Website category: auto
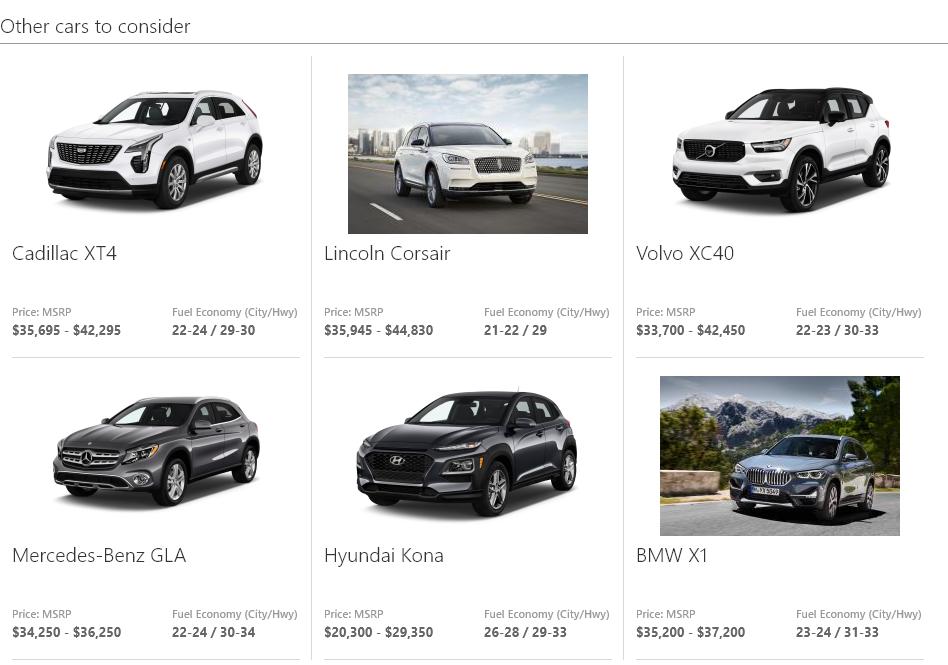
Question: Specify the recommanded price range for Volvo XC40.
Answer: $33,700 - $42,450

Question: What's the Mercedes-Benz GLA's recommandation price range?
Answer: $34,250 - $36,250

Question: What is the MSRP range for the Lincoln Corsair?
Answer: $35,945 - $44,830

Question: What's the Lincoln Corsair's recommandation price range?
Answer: $35,945 - $44,830

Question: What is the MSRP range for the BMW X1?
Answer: $35,200 - $37,200

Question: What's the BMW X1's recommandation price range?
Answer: $35,200 - $37,200

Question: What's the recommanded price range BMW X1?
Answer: $35,200 - $37,200

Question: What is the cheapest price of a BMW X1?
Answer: $35,200

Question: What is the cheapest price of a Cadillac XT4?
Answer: $35,695

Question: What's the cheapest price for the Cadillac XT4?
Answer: $35,695

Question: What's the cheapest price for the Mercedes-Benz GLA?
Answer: $34,250

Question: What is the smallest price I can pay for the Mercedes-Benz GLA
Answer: $34,250

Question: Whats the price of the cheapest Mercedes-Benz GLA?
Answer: $34,250

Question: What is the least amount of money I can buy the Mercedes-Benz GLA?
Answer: $34,250

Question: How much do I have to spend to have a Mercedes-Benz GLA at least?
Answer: $34,250

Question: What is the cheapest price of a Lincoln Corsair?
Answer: $35,945

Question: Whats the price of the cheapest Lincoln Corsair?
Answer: $35,945

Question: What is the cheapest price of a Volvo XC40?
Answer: $33,700

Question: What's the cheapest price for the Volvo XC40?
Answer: $33,700

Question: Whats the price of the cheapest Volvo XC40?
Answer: $33,700

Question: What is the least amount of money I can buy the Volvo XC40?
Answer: $33,700

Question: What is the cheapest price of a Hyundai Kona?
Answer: $20,300

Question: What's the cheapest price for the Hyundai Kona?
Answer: $20,300

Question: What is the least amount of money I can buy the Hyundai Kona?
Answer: $20,300

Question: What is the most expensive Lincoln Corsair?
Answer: $44,830

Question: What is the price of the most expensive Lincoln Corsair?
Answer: $44,830

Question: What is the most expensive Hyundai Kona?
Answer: $29,350

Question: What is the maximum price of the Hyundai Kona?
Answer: $29,350

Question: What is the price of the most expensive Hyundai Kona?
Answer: $29,350

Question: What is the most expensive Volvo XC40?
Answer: $42,450

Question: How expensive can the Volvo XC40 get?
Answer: $42,450

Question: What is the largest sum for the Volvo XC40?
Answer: $42,450

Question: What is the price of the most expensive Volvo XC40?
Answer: $42,450

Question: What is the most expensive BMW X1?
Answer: $37,200

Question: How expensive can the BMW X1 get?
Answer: $37,200

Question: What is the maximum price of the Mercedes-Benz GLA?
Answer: $36,250

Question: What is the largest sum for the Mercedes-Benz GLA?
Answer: $36,250

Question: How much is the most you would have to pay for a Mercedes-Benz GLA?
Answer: $36,250

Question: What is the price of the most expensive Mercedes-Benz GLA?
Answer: $36,250

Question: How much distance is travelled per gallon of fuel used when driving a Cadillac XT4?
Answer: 22-24 / 29-30

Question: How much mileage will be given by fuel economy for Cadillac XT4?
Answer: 22-24 / 29-30

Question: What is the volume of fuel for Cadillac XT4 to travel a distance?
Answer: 22-24 / 29-30

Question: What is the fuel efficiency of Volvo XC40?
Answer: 22-23 / 30-33

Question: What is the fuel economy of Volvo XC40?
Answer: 22-23 / 30-33

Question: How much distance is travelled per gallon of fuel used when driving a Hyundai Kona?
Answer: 26-28 / 29-33

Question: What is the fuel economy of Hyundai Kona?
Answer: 26-28 / 29-33

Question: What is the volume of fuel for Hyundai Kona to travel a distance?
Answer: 26-28 / 29-33

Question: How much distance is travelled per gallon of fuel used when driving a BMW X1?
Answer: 23-24 / 31-33

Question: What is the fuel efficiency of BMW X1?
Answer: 23-24 / 31-33

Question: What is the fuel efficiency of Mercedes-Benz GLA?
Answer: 22-24 / 30-34

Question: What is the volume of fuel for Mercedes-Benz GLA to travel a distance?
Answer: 22-24 / 30-34

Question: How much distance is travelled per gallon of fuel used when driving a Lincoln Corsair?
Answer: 21-22 / 29

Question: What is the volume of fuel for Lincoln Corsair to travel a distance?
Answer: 21-22 / 29

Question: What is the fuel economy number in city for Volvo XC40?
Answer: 22-23

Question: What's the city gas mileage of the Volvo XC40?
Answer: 22-23

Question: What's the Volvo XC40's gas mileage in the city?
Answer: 22-23

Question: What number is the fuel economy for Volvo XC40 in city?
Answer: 22-23

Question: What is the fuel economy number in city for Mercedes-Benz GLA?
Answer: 22-24

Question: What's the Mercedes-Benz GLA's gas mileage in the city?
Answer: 22-24

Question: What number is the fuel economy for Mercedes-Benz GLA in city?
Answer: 22-24

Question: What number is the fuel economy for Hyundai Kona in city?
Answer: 26-28

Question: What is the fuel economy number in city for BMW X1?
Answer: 23-24

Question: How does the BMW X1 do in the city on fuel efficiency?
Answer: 23-24

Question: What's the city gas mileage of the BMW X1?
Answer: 23-24